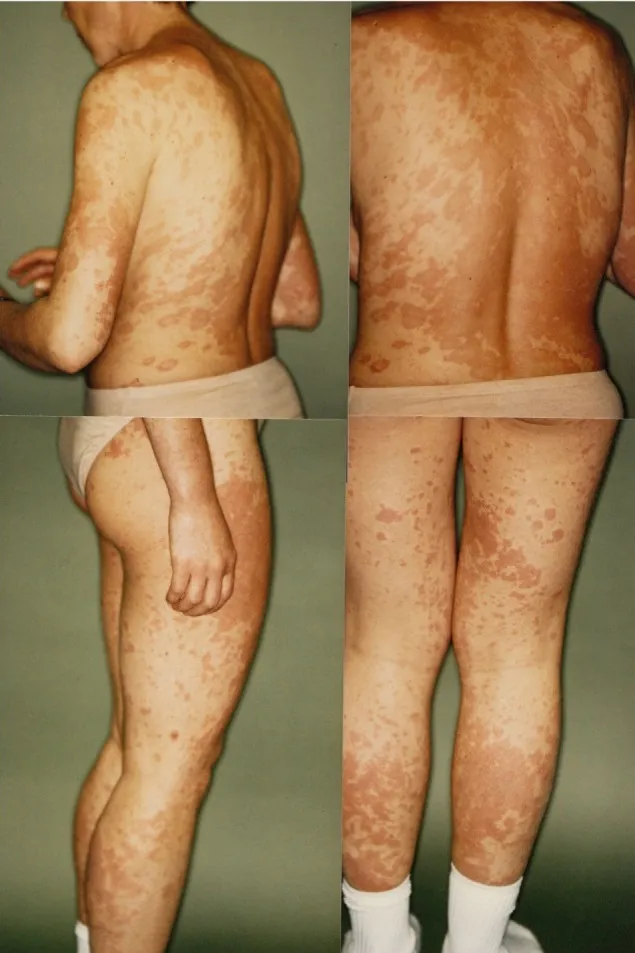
Skin manifestations of the patient in April 1993, hypothesized as Stevens-Johnson Syndrome.
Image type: medical_photograph (skin_photograph)